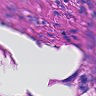
Metastatic tissue present: yes